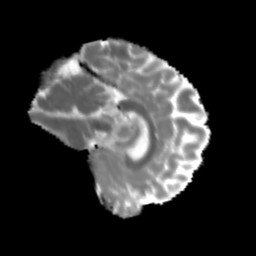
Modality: MD
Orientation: sagittal
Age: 47
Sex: male
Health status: healthy
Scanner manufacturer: siemens
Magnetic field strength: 3 T
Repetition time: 3.6 s
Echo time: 0.092 s